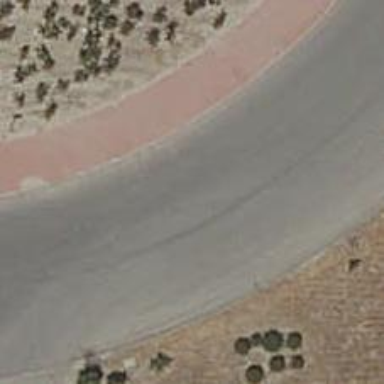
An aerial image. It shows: Service road that forms roundabout.